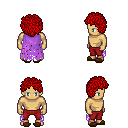
a pixel art fantasy rpg character, male body template, human, tanned skin, maroon tattered cape, red pants, red curly afro hairstyle, brown slippers, four views (front, back, left, right), 2x2 character sprite sheet, small pixel art, hard edges, no anti-aliasing